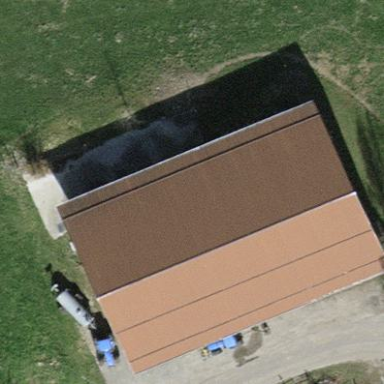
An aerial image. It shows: Farm auxiliary building.